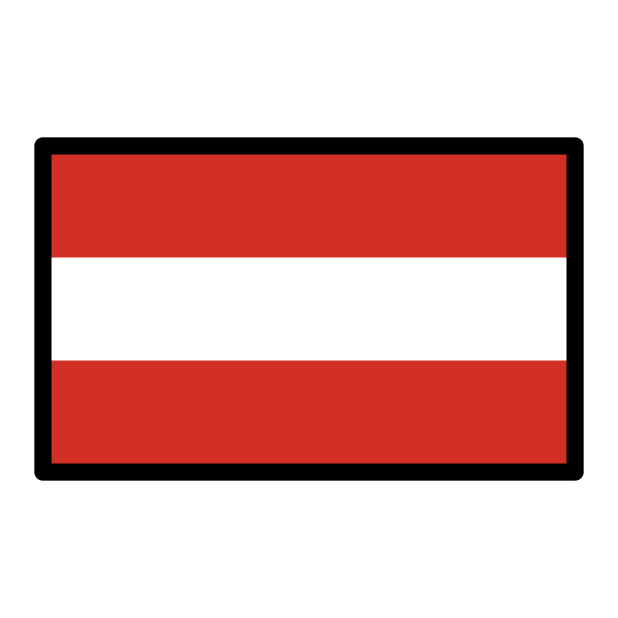
flag: Austria